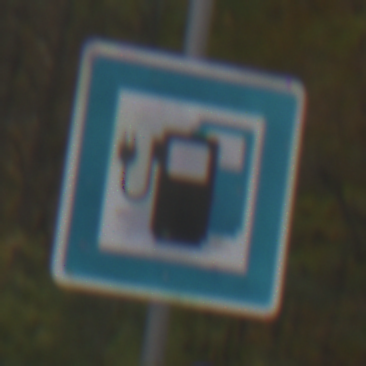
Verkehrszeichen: LadestationFuerElektrofahrzeuge
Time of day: Midday
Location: Outdoor (Nature)
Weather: Overcast
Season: Autumn
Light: Natural